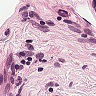
Metastatic tissue present: no